Field crop: maize
Growth stage: 2
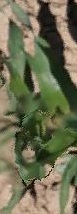
Species: maize